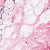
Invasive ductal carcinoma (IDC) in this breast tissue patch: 0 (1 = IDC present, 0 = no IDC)